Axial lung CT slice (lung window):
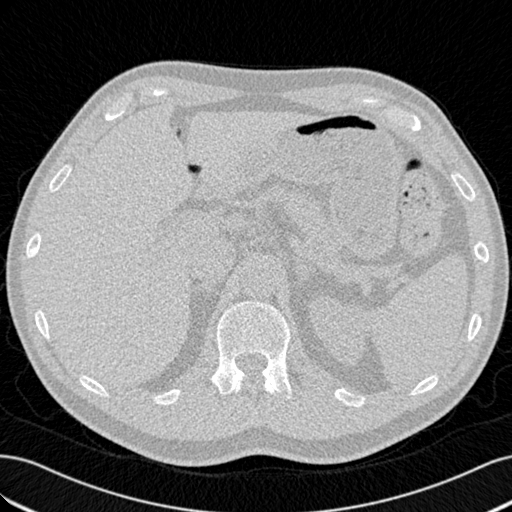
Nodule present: no